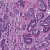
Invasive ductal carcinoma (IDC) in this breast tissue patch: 1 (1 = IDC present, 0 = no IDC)